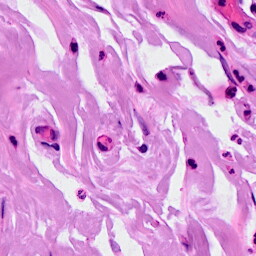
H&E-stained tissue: Breast